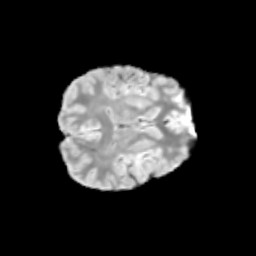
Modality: T2w
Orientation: axial
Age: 11
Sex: male
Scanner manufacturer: siemens
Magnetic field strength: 3 T
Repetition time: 3.8 s
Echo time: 0.07 s